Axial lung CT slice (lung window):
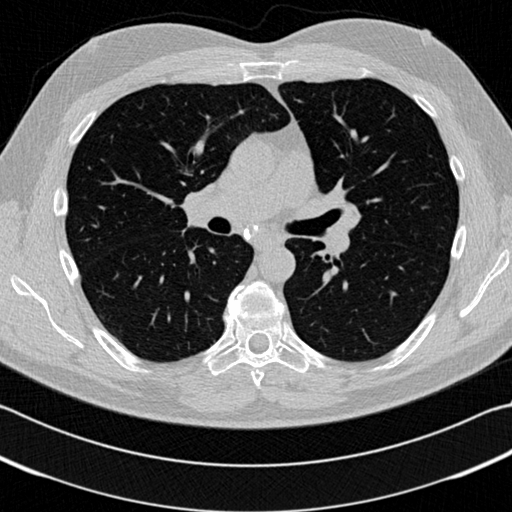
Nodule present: no